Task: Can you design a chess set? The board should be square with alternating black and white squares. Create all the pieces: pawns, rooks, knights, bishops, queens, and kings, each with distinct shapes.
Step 3303:
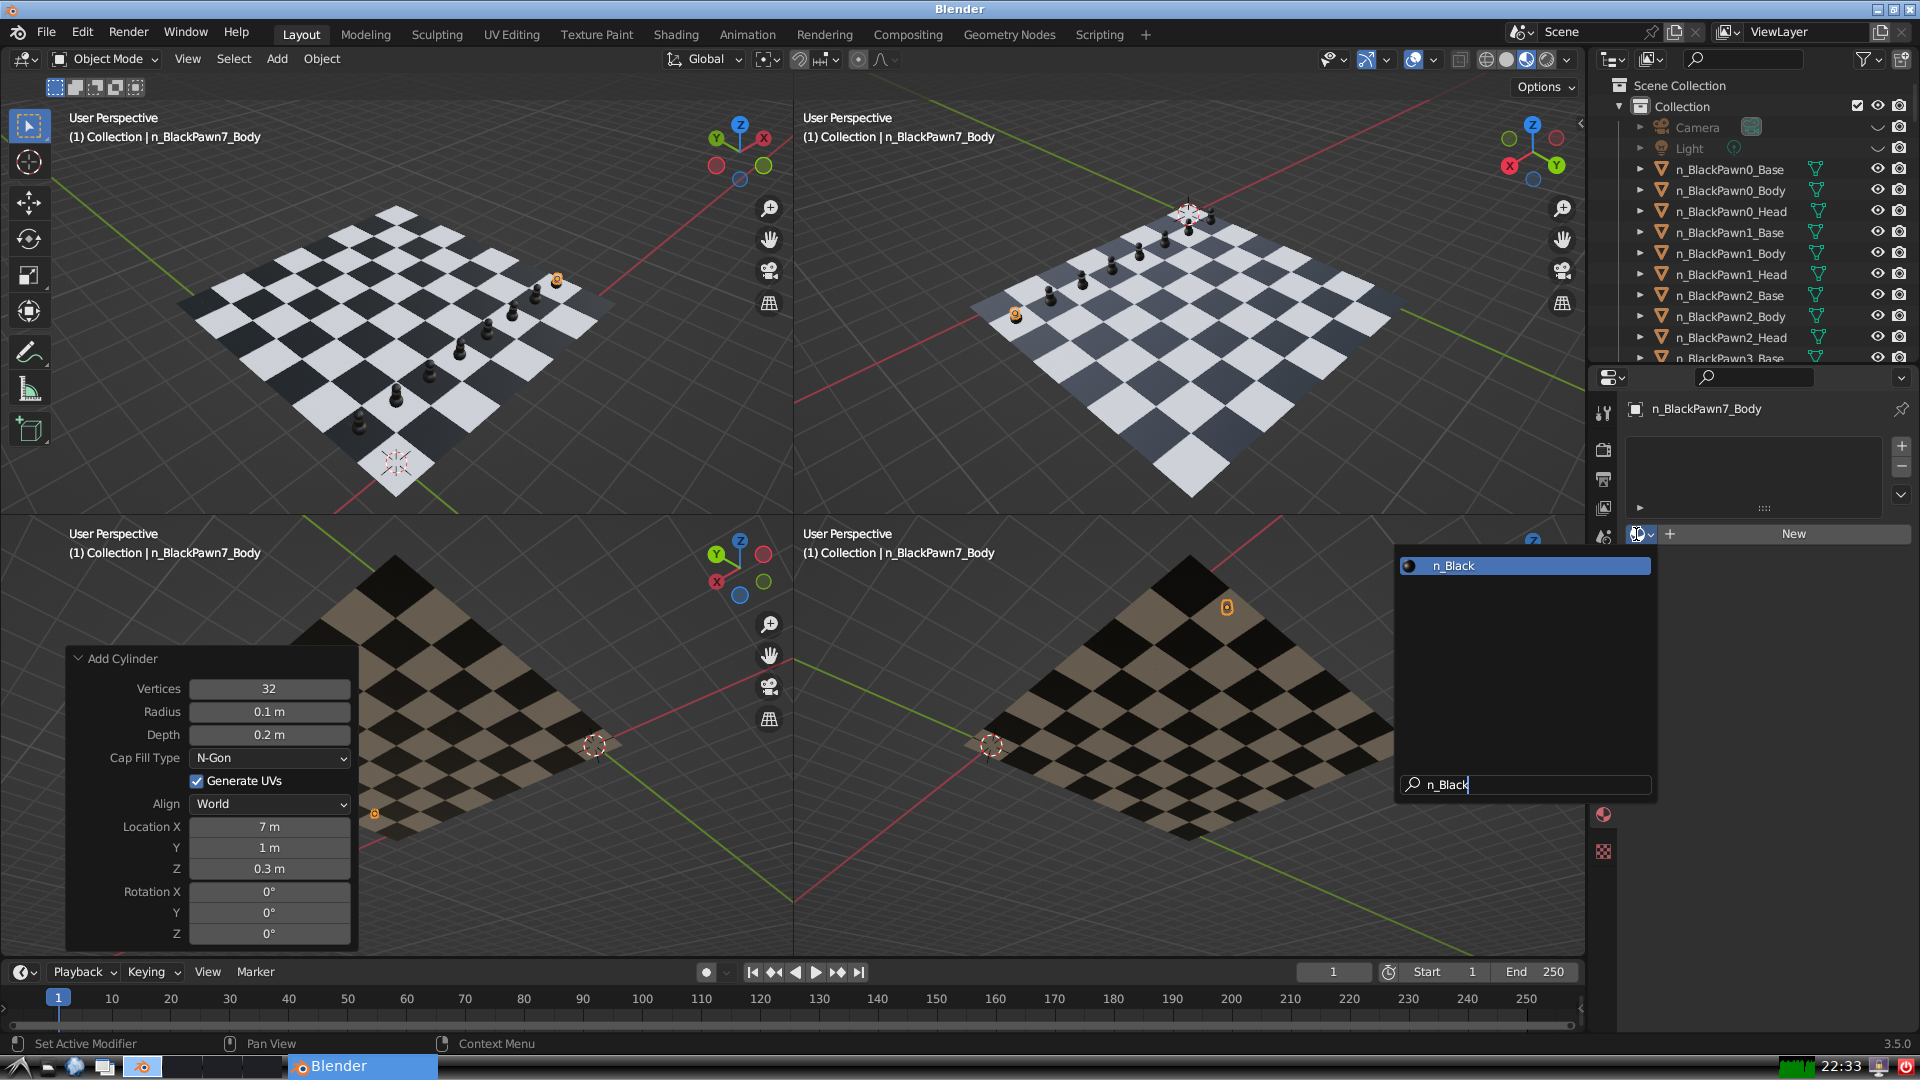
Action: {"key_press": ['Return']}